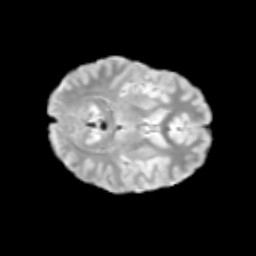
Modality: T2w
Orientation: axial
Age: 12
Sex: male
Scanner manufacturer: siemens
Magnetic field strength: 3 T
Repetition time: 3.8 s
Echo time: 0.07 s